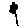
Label: flower